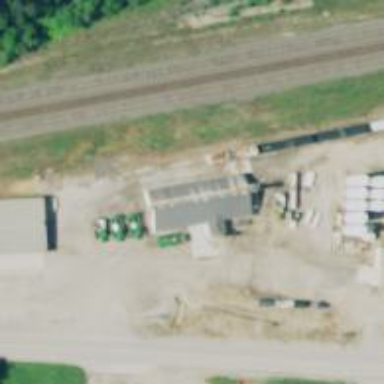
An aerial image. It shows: Rail spur service.